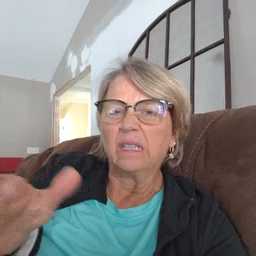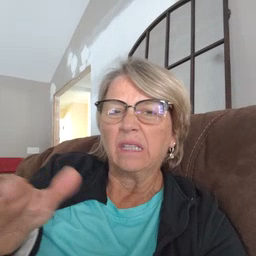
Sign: yucky